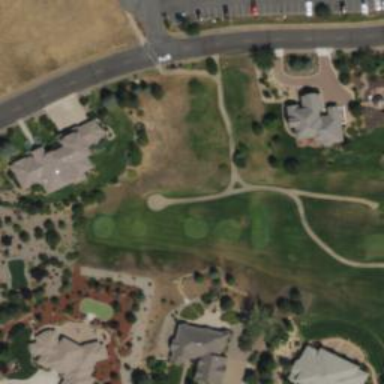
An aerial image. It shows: Service road used as golf cart path.